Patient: sex M, age 64
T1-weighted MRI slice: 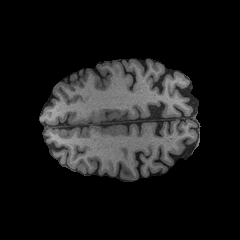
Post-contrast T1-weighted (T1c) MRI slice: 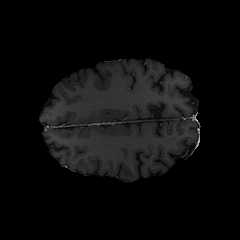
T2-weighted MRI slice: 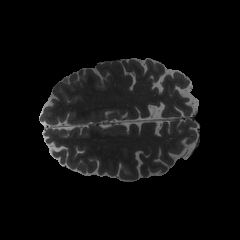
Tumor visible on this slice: no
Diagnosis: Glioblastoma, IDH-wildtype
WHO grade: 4